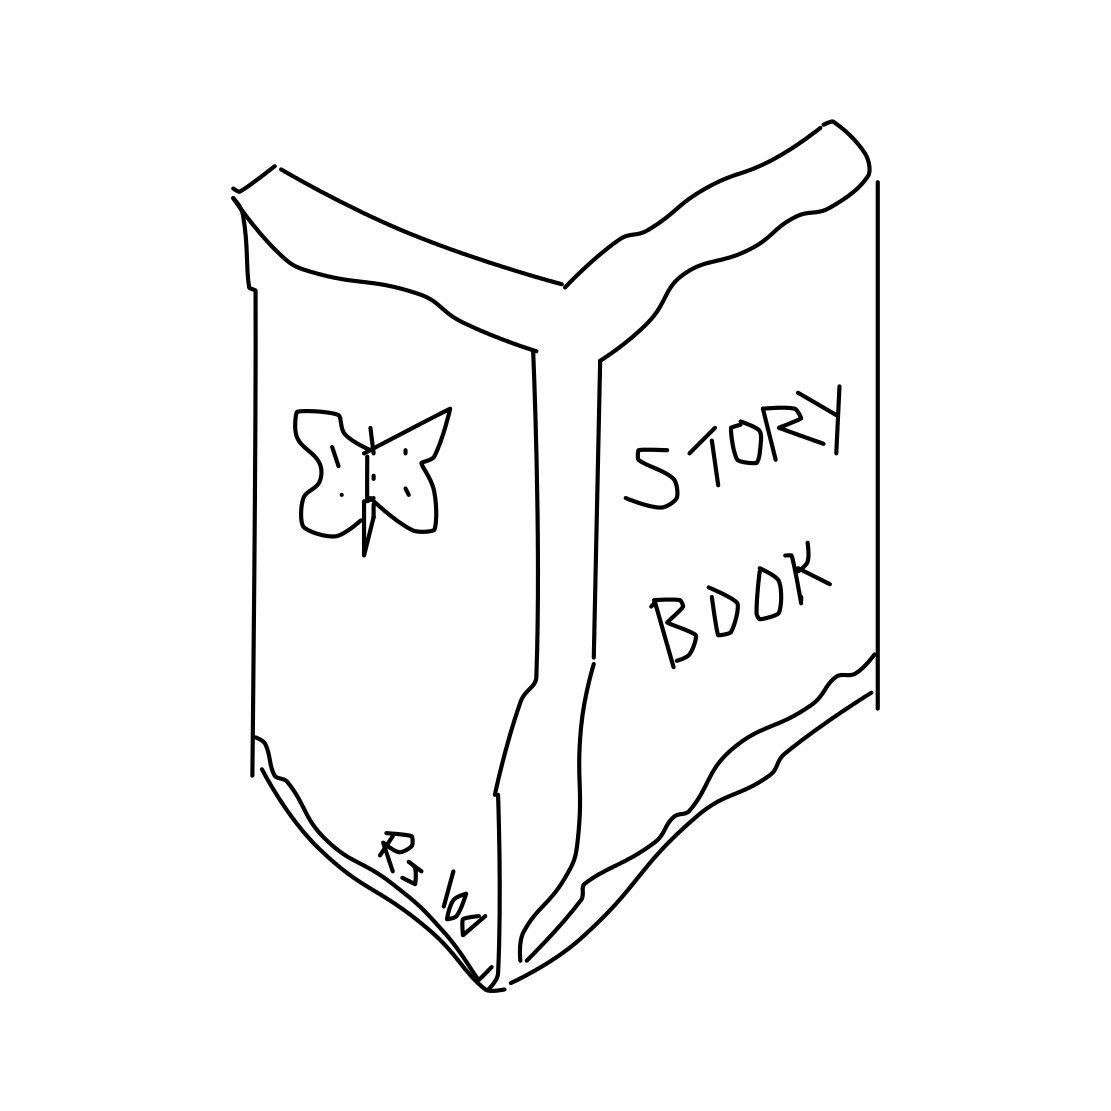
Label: book